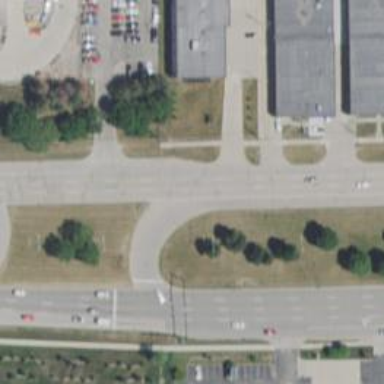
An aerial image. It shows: Primary link highway with separate asphalt sidewalk.